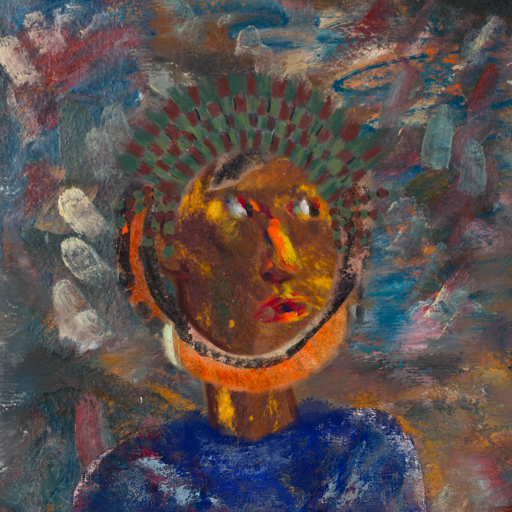
Background: Boggyland, Head And Neck Side: Comrade, Face Side: An_Impression, Bust: Irani, Hair Side: Childish, Head Accessory: After_Raid_Crown, Second Necklace: Blank, Necklace: Blank, Baby: Blank